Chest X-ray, PA view. Patient: 64 years old, sex F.
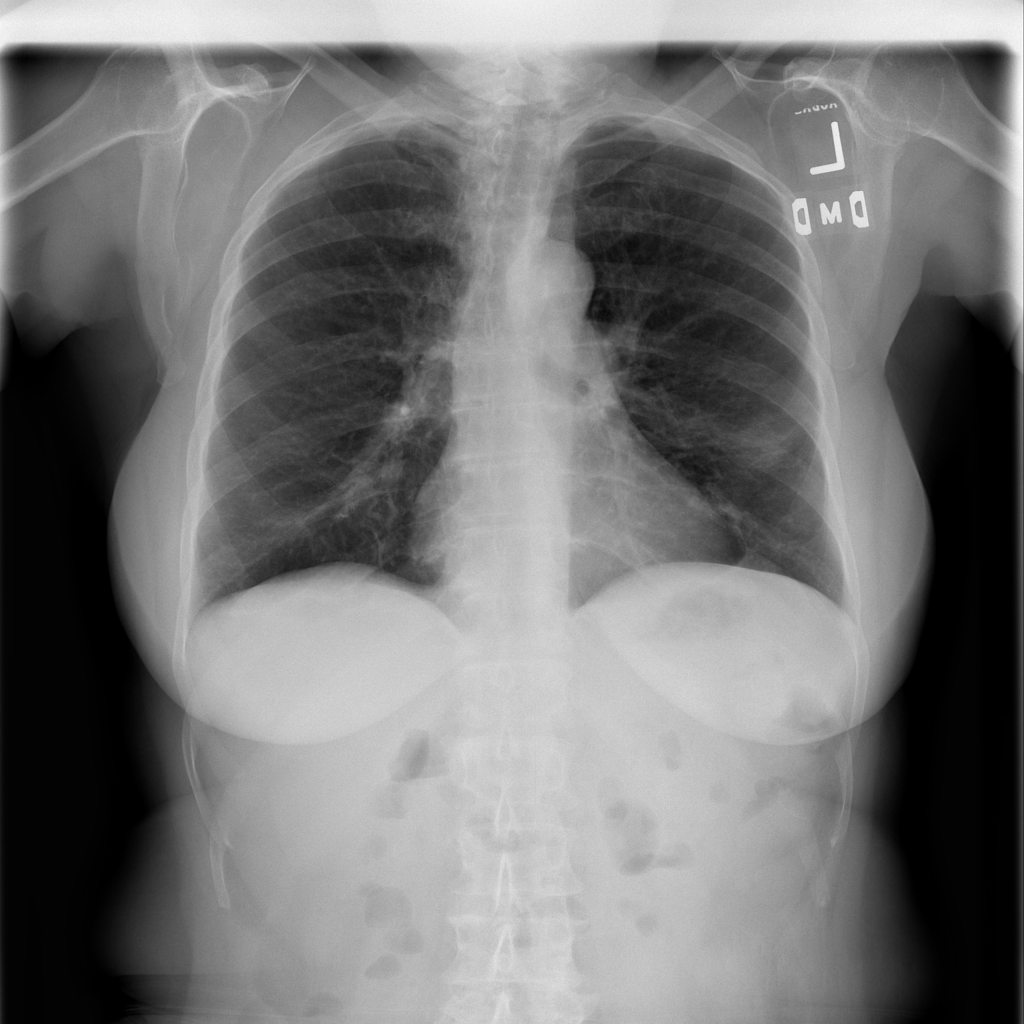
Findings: Pleural_Thickening